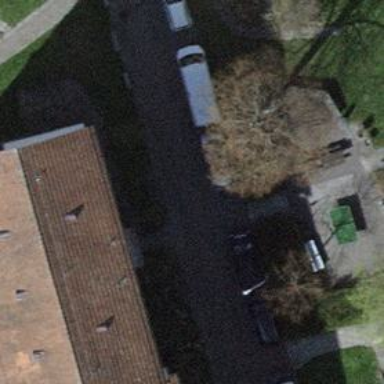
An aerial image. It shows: Bicycle parking area with wall loops.